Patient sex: F
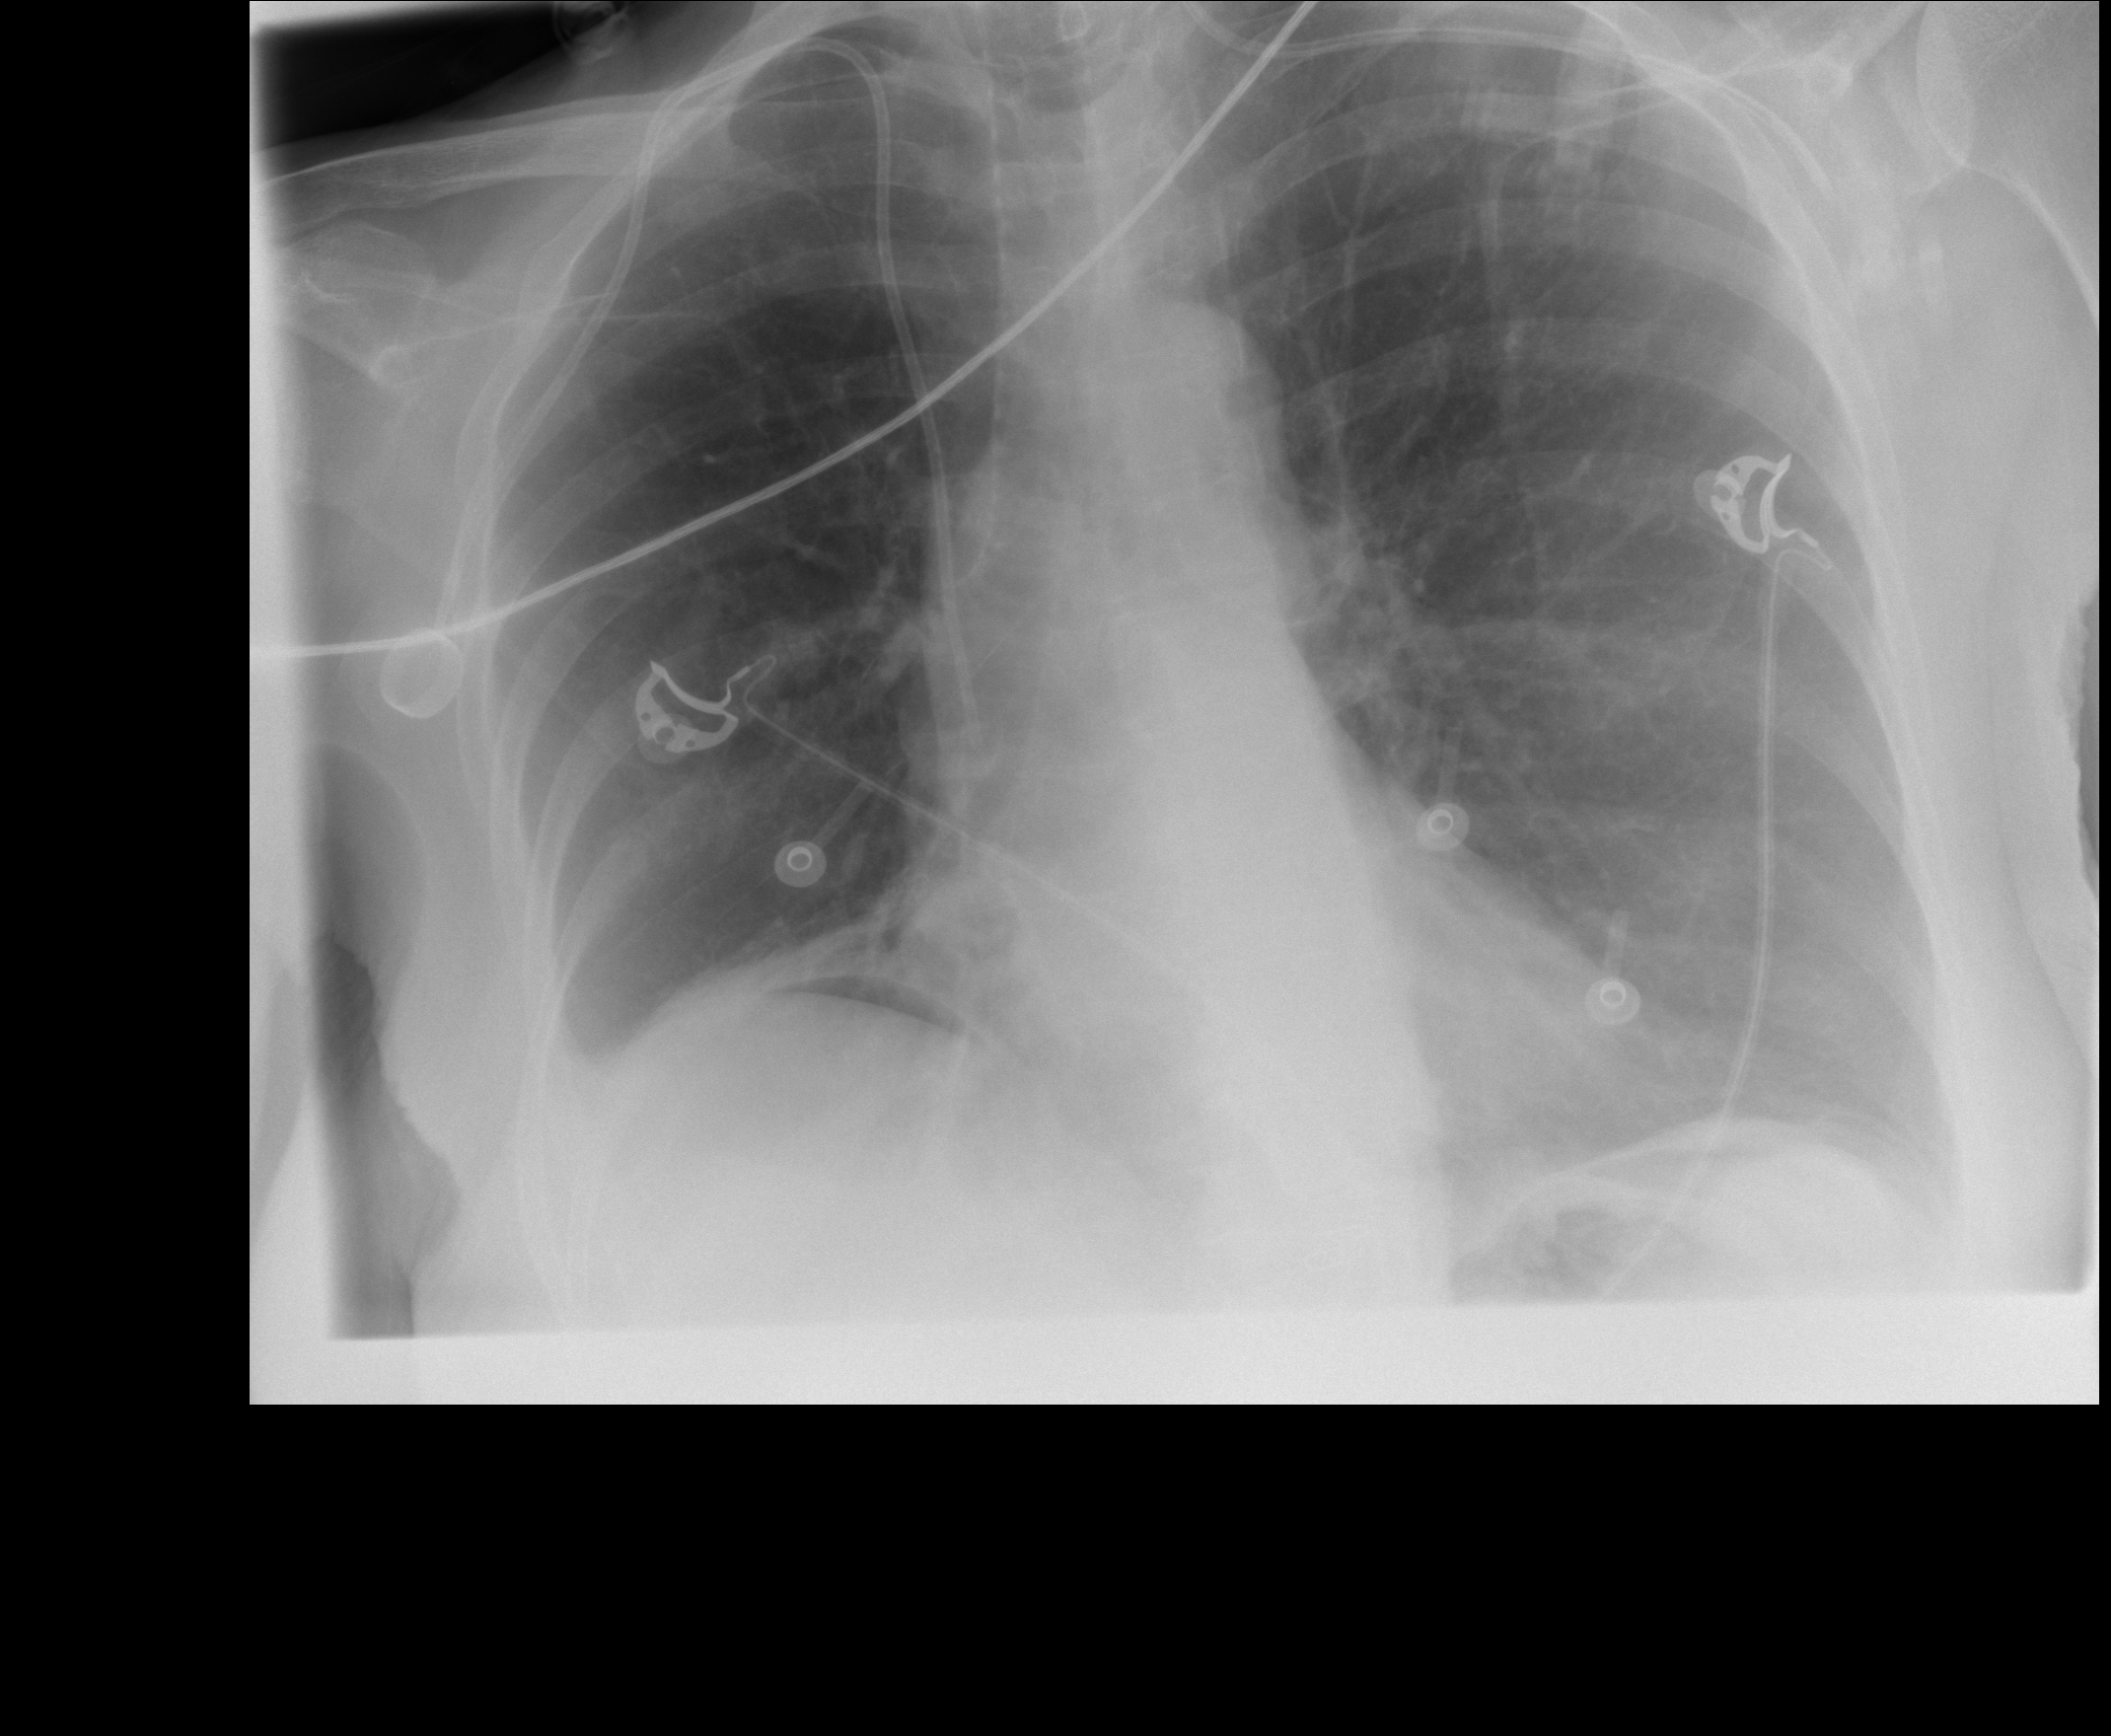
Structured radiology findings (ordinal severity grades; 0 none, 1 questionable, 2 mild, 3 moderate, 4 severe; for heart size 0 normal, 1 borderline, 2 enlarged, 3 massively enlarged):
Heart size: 0
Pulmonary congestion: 0
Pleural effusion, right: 1
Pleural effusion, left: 0
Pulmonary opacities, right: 0
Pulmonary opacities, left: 0
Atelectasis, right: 3
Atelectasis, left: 0